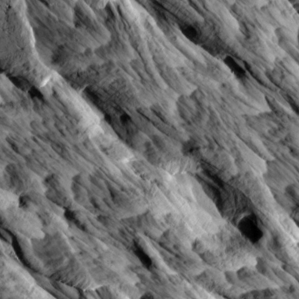
Label: non_frost